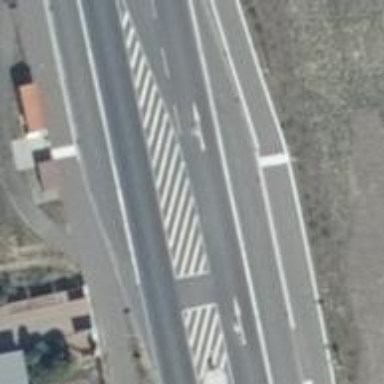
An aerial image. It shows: Primary road with asphalt surface.